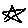
Label: star